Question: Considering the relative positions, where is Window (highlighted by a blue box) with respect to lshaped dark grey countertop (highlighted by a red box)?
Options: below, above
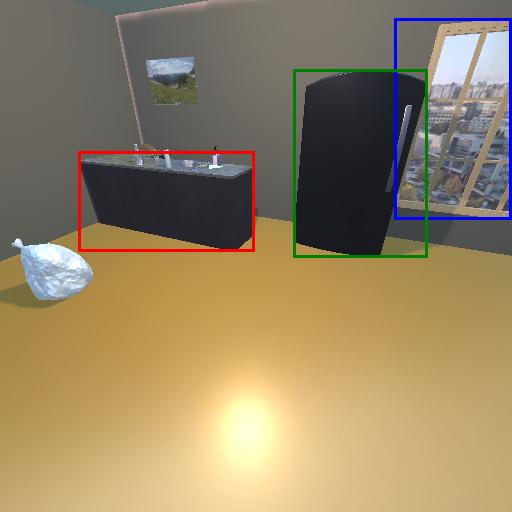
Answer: below